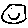
Label: smiley face